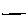
Label: line